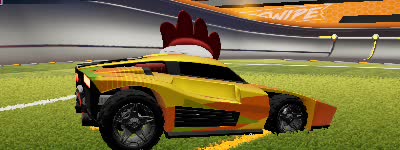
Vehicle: breakout